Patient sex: M
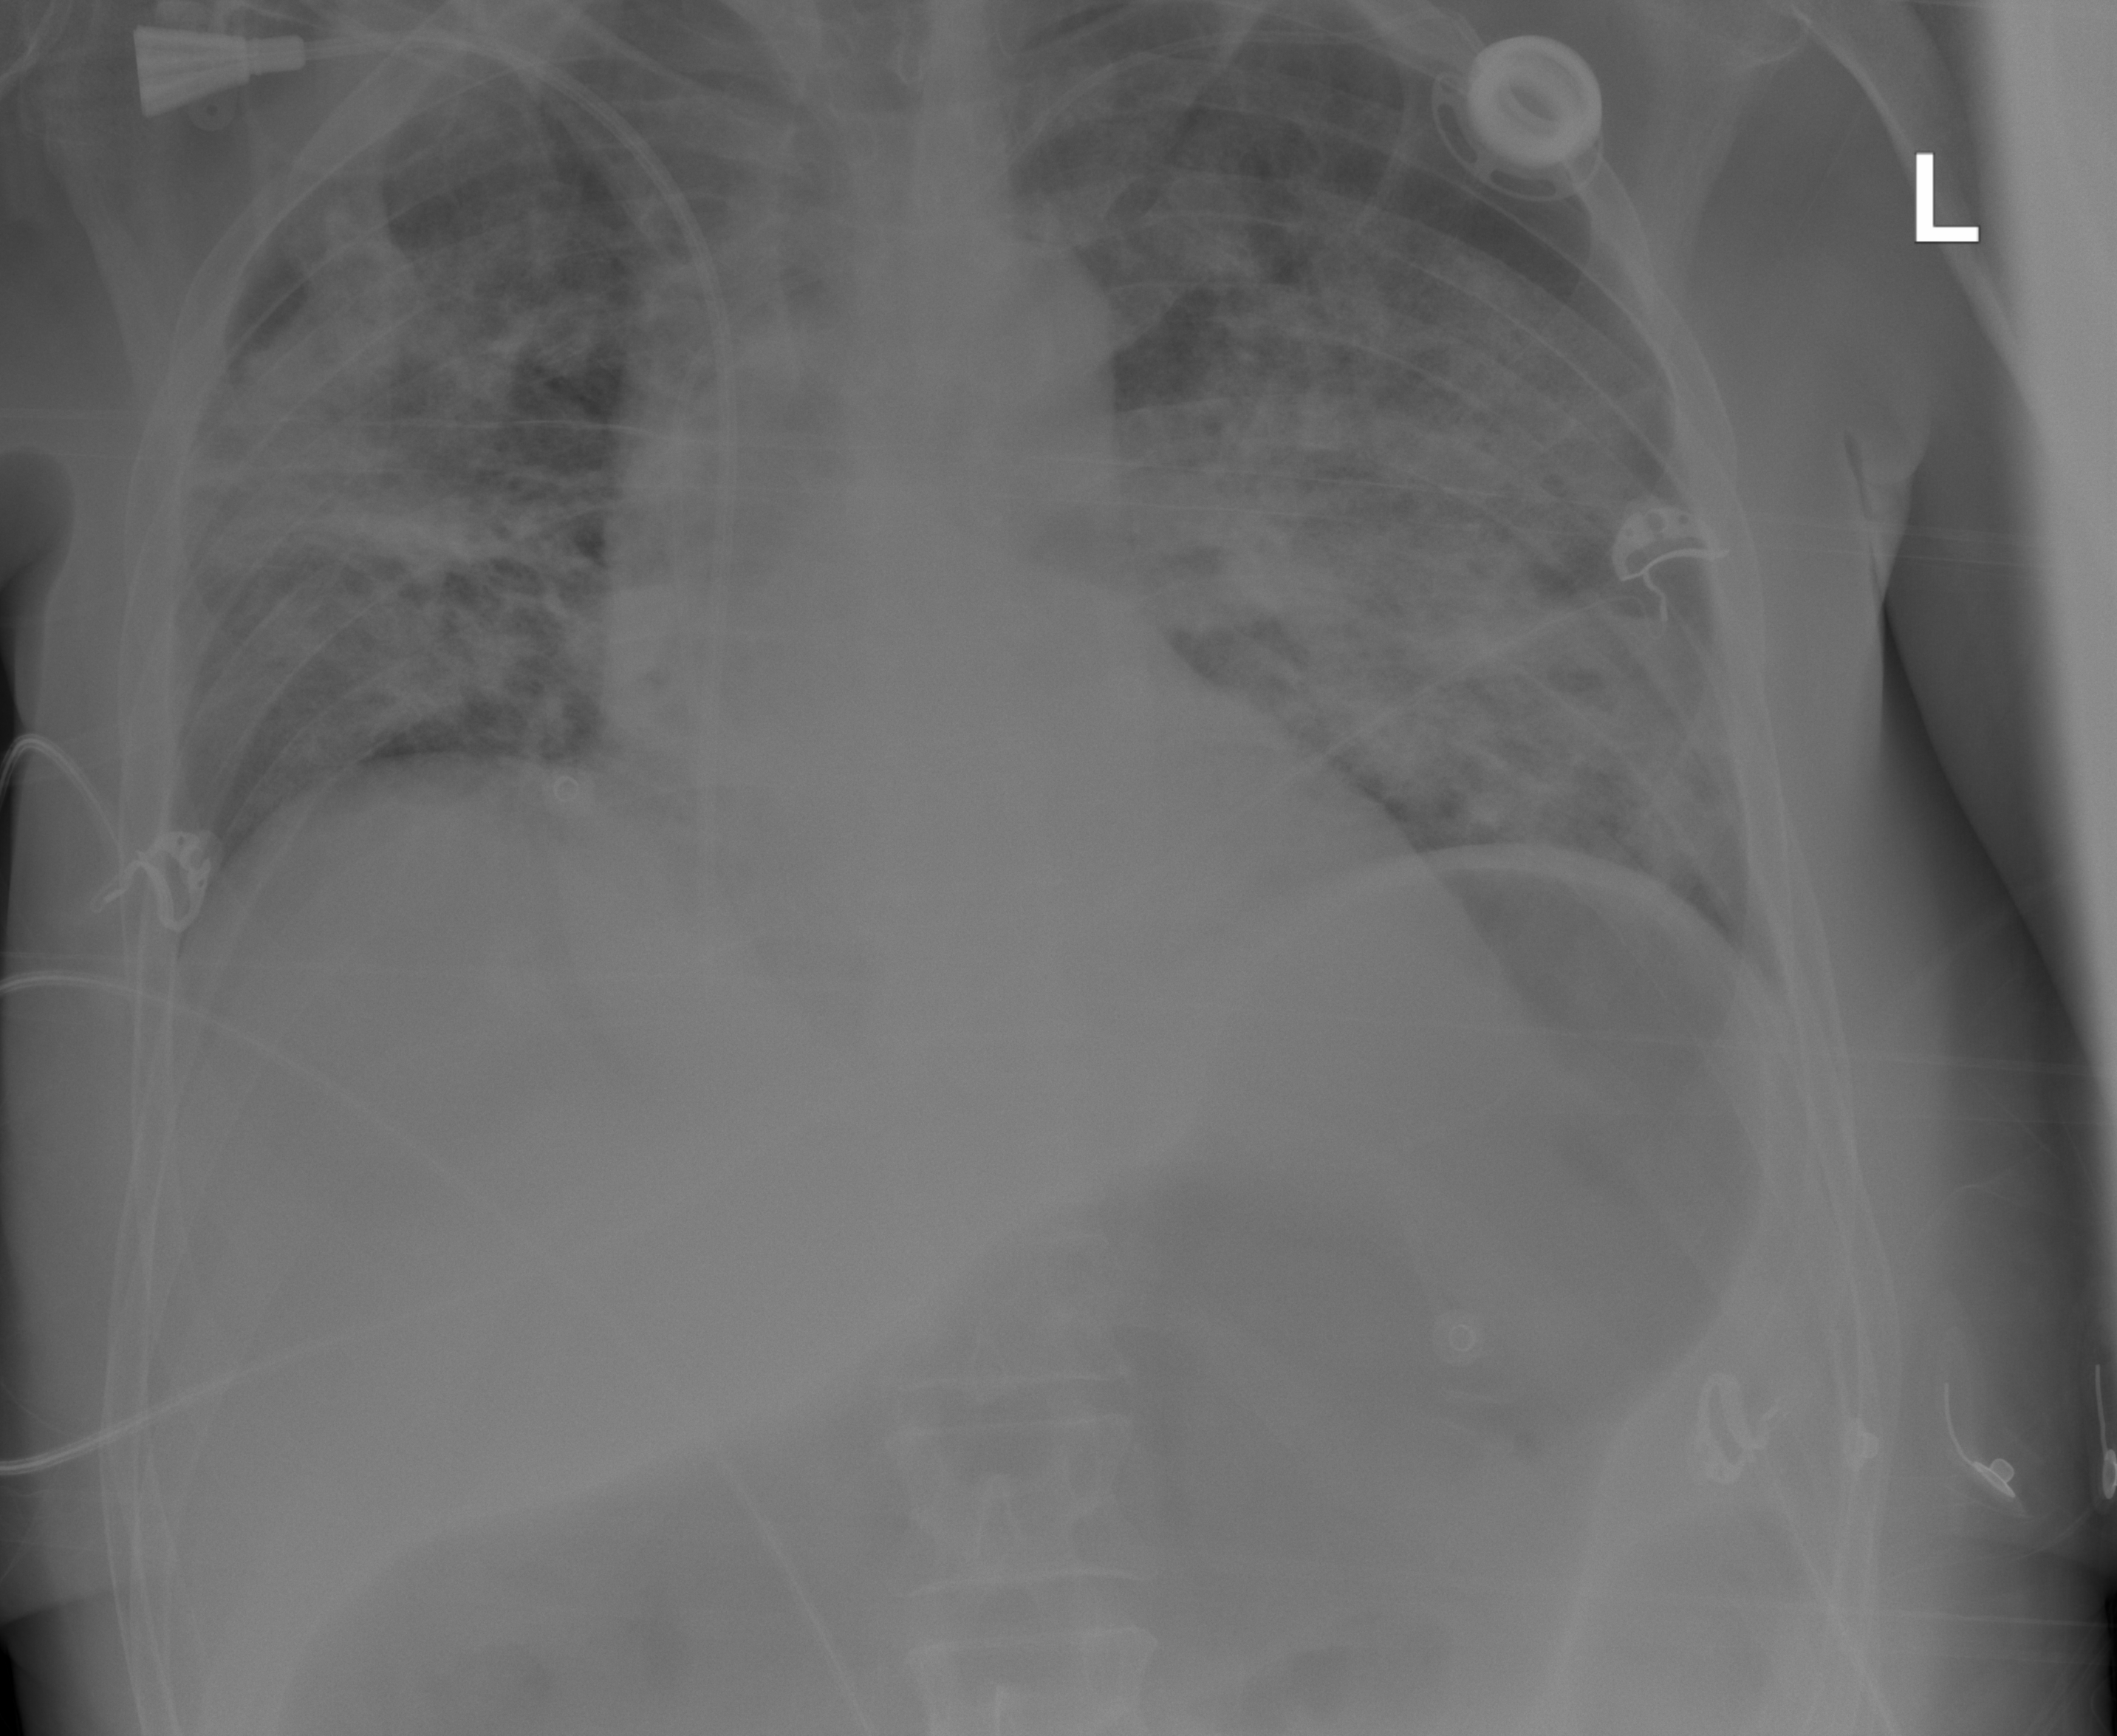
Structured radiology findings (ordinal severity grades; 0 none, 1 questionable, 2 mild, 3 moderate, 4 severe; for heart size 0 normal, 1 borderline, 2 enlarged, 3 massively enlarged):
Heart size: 0
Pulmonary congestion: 0
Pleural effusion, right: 0
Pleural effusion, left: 0
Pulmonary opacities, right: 2
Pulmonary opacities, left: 3
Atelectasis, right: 3
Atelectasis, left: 2